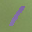
Label: 1